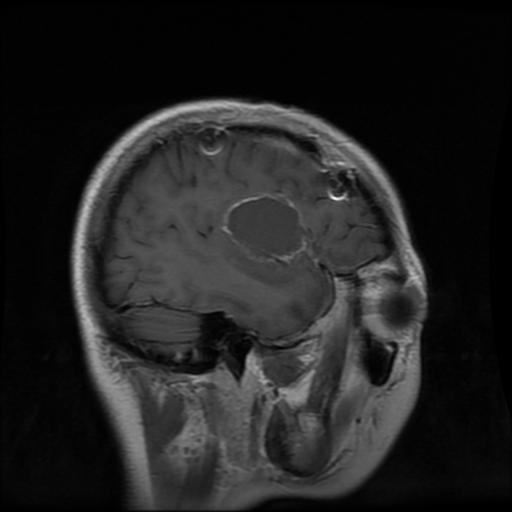
Label: glioma